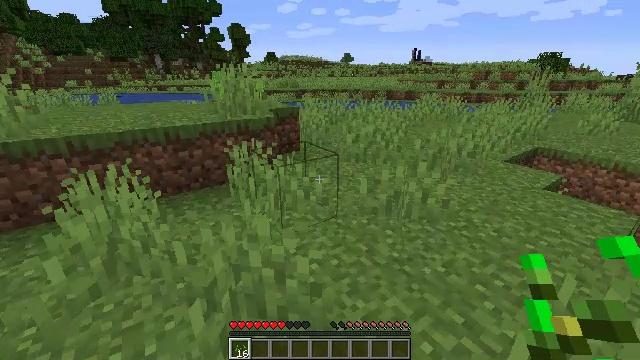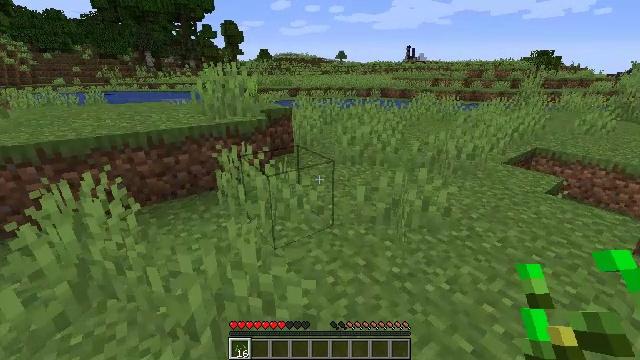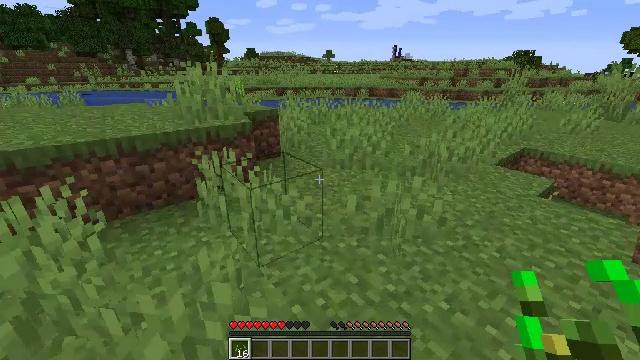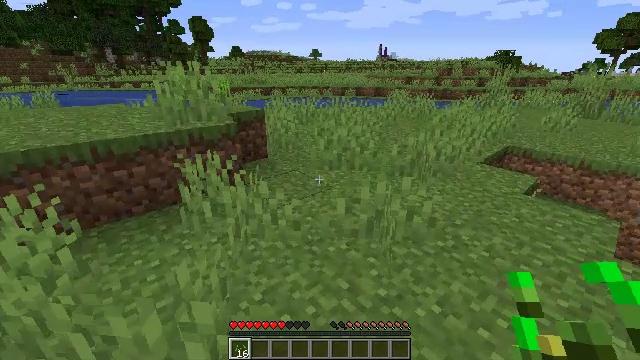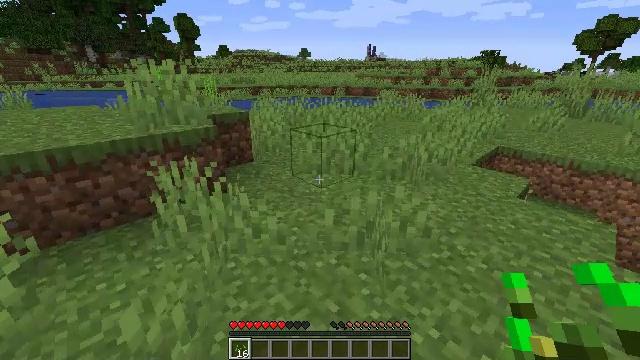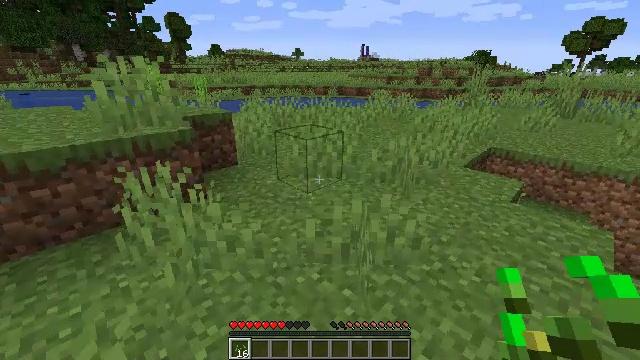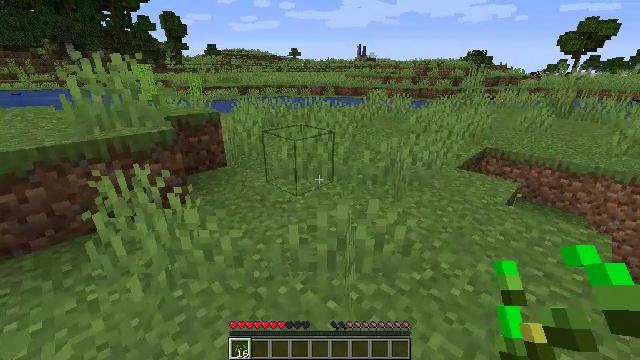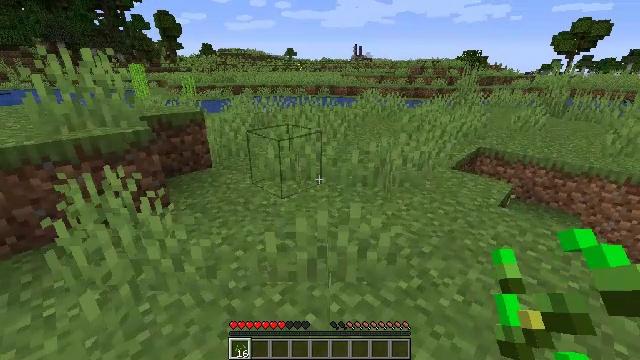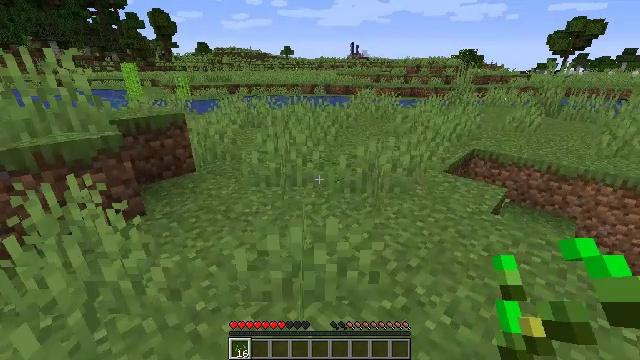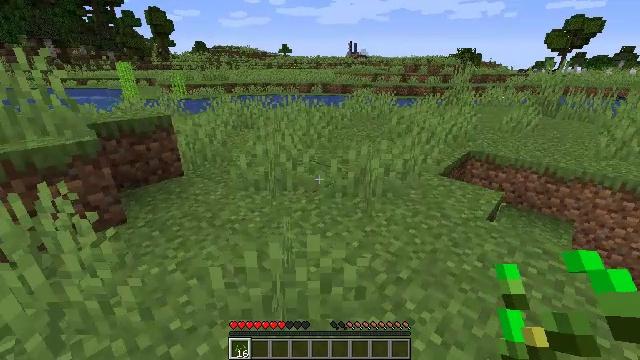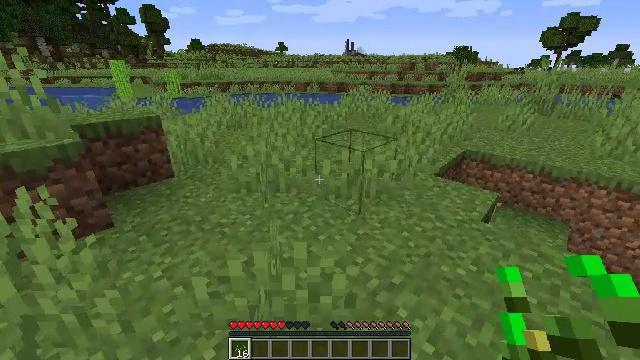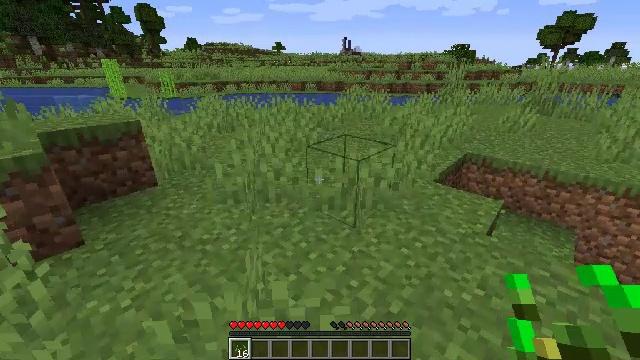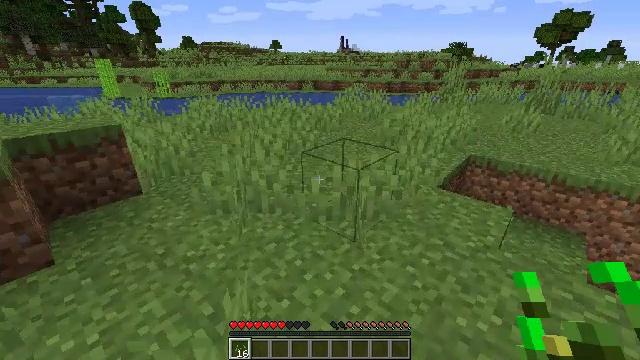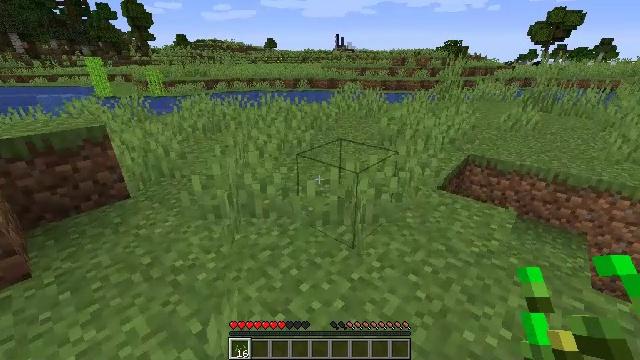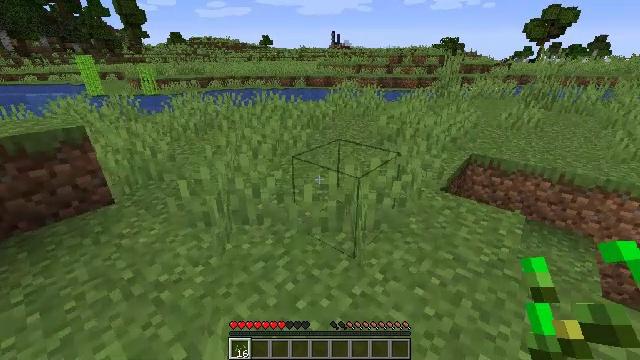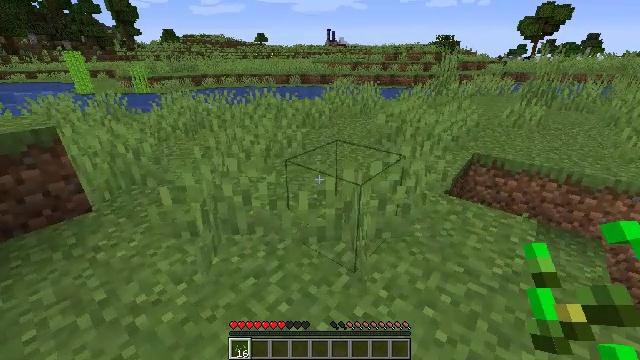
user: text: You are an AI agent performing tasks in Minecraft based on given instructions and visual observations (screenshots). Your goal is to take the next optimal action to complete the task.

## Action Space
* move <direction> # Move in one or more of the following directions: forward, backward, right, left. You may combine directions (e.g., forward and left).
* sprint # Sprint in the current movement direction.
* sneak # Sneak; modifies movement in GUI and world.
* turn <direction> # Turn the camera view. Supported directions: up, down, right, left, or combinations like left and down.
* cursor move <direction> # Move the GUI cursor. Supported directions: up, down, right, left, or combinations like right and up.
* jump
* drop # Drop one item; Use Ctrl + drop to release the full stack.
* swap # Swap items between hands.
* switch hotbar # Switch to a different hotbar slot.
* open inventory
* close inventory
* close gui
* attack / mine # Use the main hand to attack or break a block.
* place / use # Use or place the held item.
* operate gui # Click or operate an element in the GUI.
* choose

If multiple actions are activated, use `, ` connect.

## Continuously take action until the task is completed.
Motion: motion action
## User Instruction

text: Harvest grass block to clear the area.
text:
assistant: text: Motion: move forward, turn right
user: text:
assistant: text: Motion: move forward, turn right
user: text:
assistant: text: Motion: move forward, turn right
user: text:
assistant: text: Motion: move forward and move right, turn right
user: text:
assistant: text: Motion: move forward and move right, turn right
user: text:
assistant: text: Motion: move forward and move right
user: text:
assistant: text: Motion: move forward and move right
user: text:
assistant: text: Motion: move forward and move right
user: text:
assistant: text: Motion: move forward and move right
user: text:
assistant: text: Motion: move forward
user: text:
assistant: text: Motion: move forward
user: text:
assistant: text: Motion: move forward
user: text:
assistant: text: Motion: move forward
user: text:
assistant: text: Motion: move forward
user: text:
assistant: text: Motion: move forward
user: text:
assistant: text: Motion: move forward
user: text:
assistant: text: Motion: move forward
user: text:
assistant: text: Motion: move forward
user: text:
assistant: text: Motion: move forward
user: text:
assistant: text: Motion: move forward
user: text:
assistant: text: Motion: move forward
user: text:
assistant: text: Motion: move forward
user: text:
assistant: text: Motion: move forward, turn right and down
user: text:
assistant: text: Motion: move forward, turn right
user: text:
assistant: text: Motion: move forward and move right, turn right
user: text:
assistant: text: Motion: move forward and move right
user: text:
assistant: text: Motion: move forward and move right
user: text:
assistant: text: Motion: move forward and move right
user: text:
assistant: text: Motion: move forward and move right
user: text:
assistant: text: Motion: move forward and move right